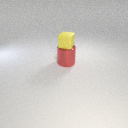
small yellow rubber cube above large red metal cylinder